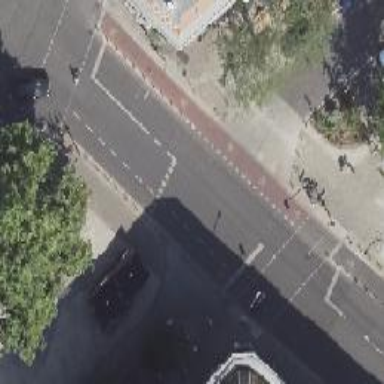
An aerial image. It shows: Secondary road with asphalt surface. The road has separate sidewalk and lane for cyclists on both sides. The lane is separated from the road by kerb.